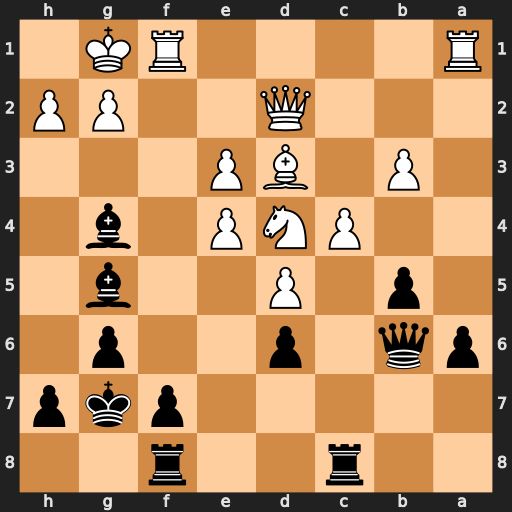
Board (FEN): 2r2r2/5pkp/pq1p2p1/1p1P2b1/2PNP1b1/1P1BP3/3Q2PP/R4RK1
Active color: b
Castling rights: -
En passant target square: -
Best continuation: Qxd4 exd4 Bxd2